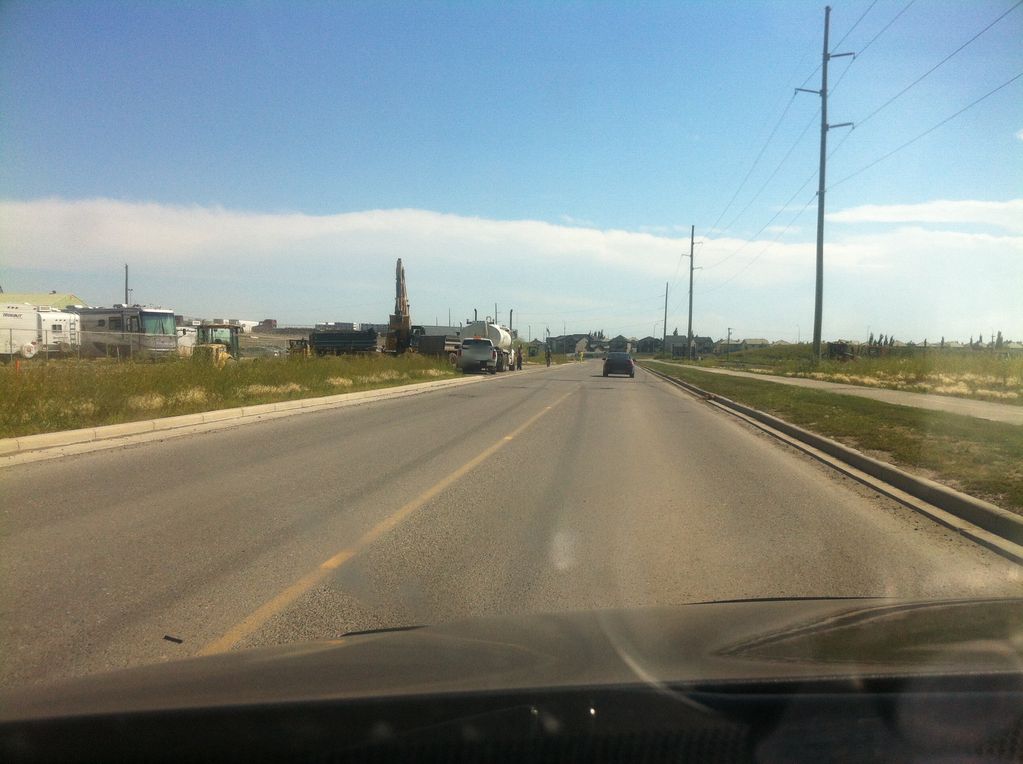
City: calgary